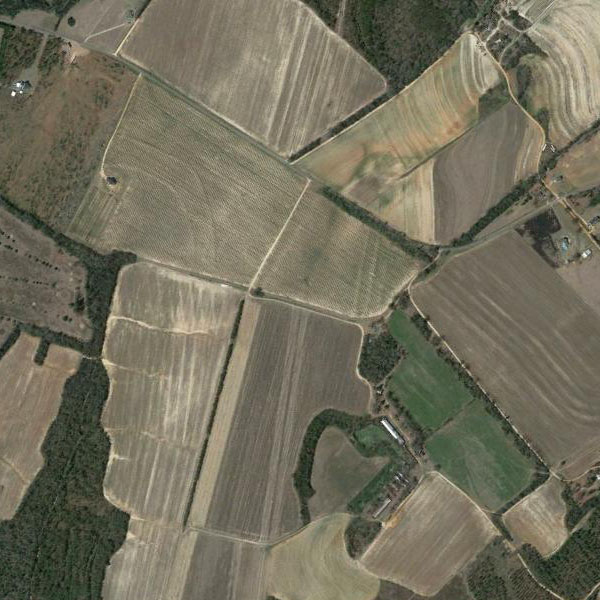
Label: Farmland